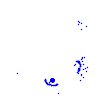
Particle: kaon